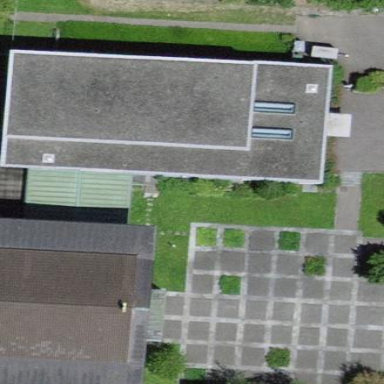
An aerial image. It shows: Flat-roofed building.